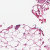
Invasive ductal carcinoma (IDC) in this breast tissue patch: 0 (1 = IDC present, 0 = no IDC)